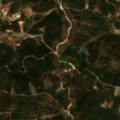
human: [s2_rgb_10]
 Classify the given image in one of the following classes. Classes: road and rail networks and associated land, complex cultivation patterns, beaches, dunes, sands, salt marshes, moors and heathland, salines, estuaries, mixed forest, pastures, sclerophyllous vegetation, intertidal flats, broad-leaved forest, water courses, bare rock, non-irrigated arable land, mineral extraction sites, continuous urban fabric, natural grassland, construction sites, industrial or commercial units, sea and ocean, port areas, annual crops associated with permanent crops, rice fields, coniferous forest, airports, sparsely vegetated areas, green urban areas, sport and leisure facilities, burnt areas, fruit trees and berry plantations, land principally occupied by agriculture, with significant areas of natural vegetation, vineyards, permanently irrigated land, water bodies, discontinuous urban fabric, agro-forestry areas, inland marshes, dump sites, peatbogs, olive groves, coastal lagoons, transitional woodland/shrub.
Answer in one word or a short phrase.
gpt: complex cultivation patterns, broad-leaved forest, transitional woodland/shrub